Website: apple
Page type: order-returns
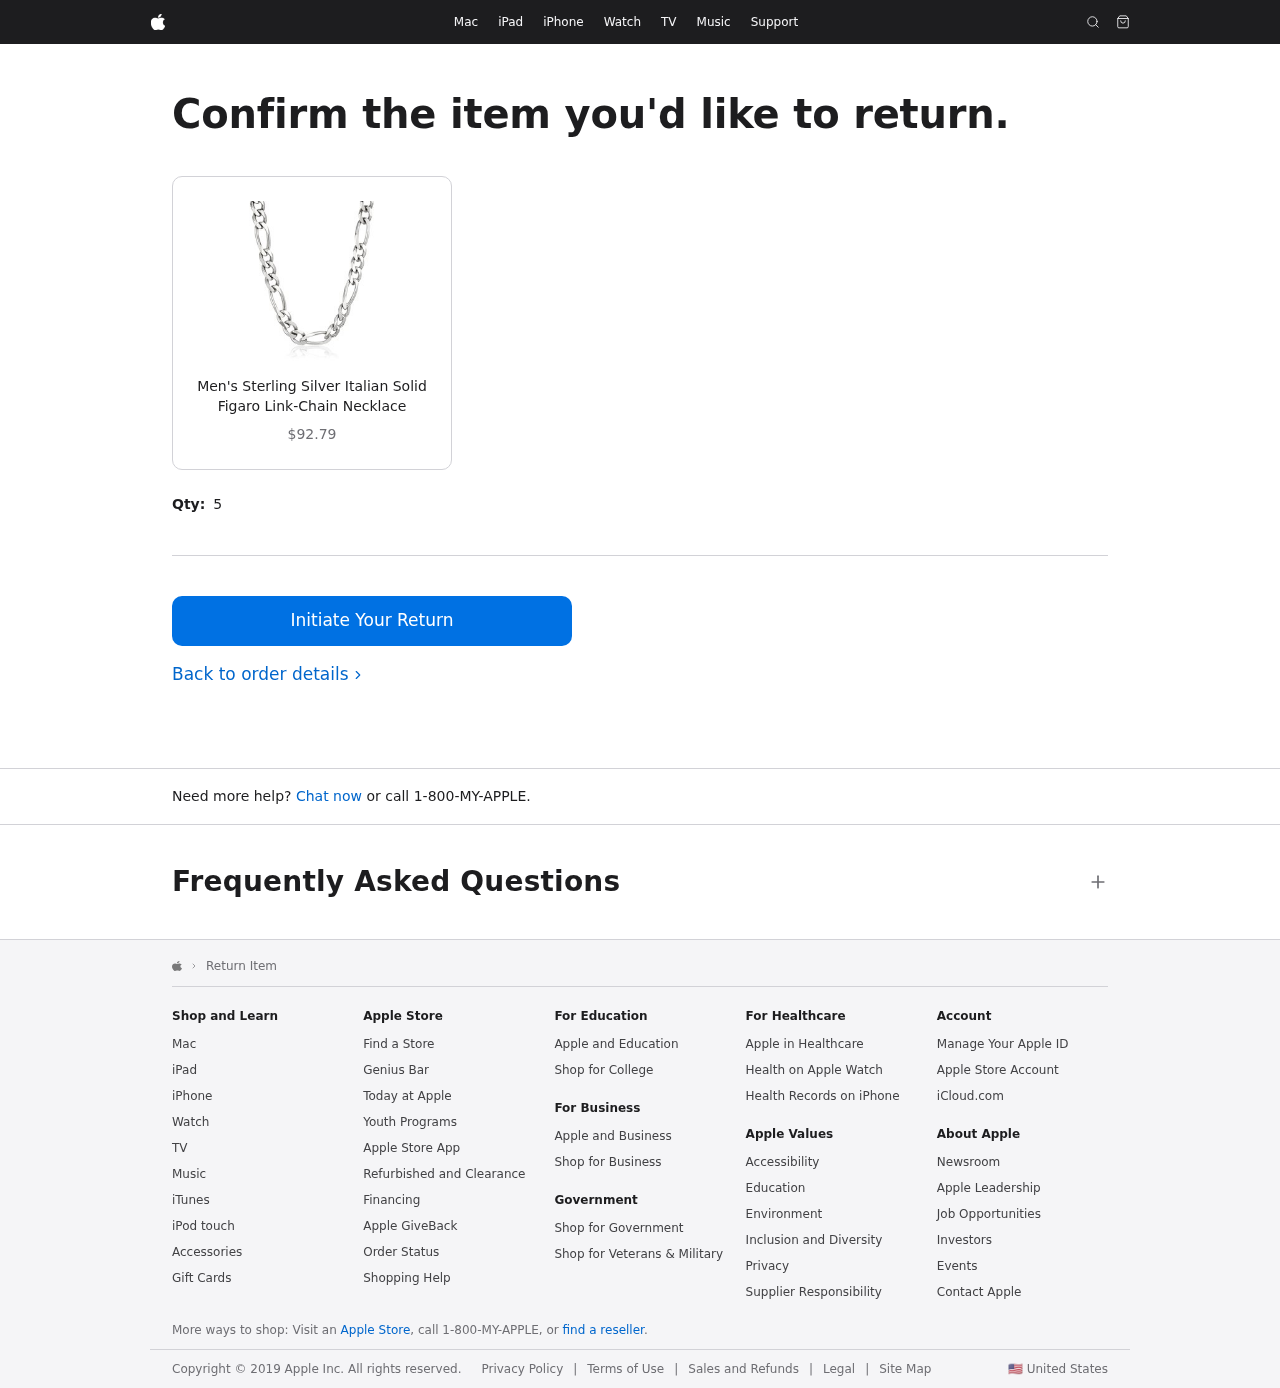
Product elements: key: PRODUCT1_NAME
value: Men's Sterling Silver Italian Solid Figaro Link-Chain Necklace
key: PRODUCT1_PRICE
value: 92.79
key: PRODUCT1_QUANTITY
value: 5